Interaction volume radius: 10 \u00c5
Interaction volume height: 10 \u00c5
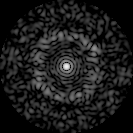
Disorder parameter: 0.8106